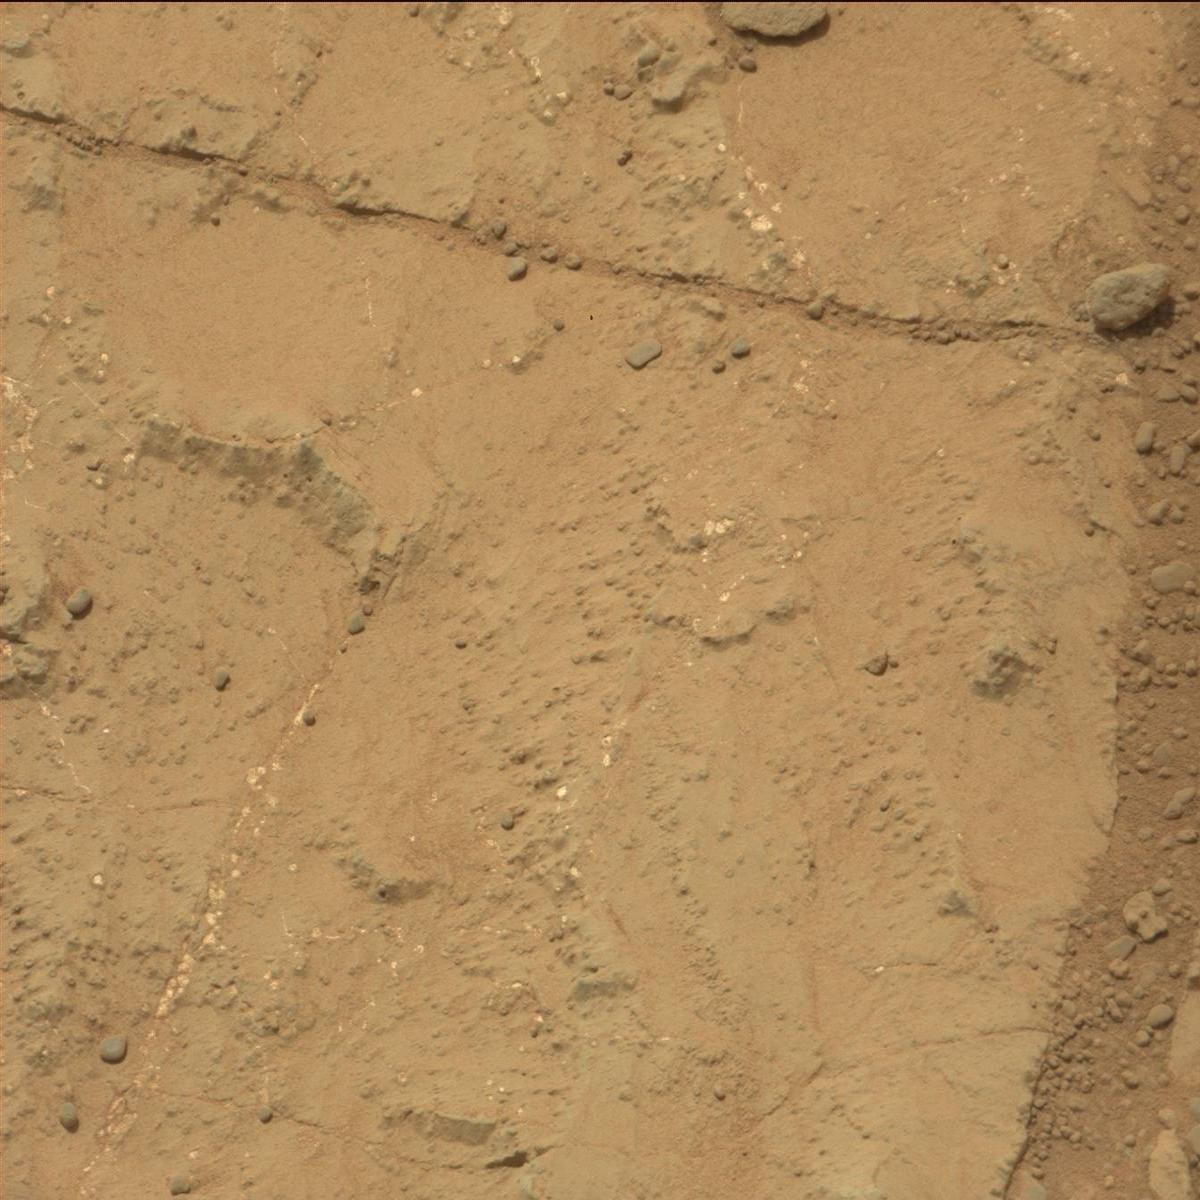
Terrain classes present: Bedrock, Rock, Sand / Soil